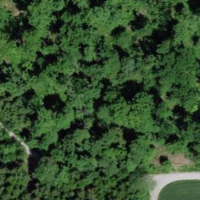
EUNIS habitat code: 41
Species observed at this site:
Filipendula ulmaria